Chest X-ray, PA view. Patient: 62 years old, sex M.
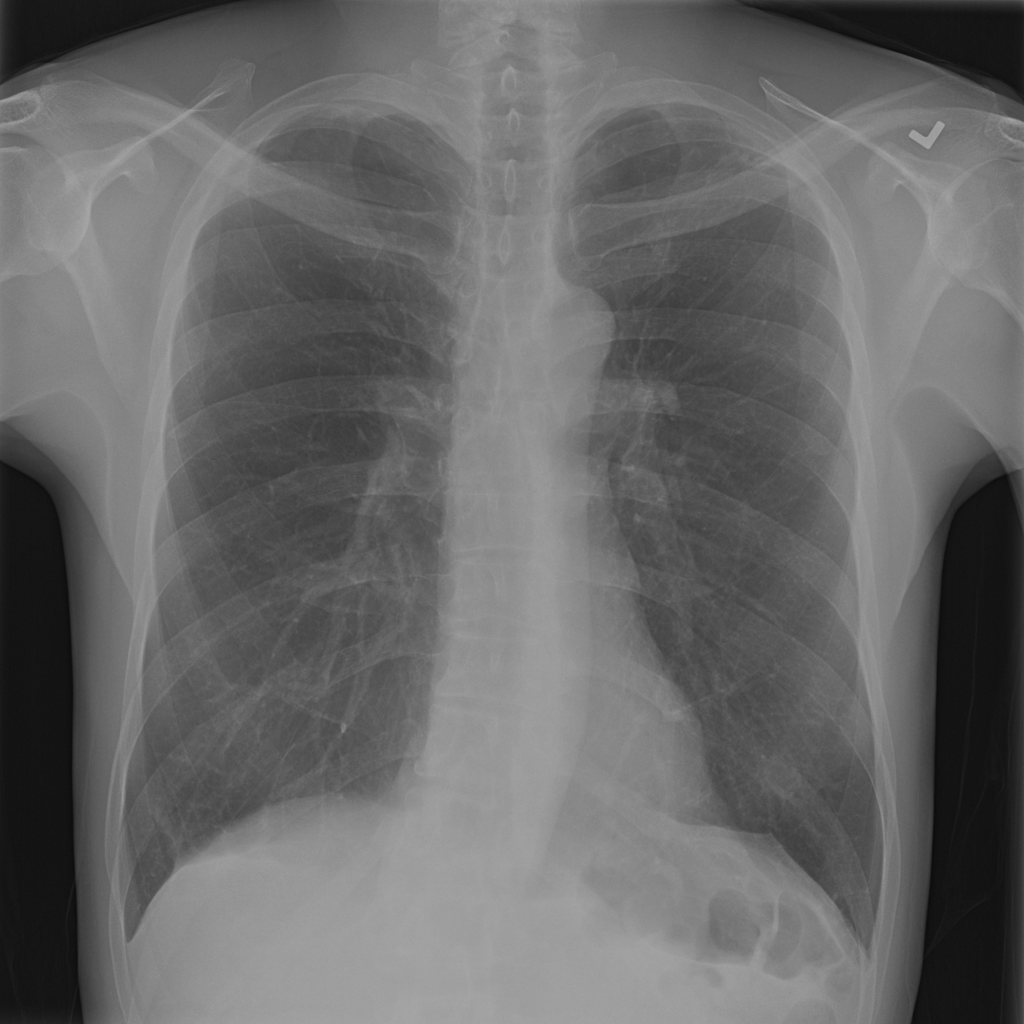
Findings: Infiltration